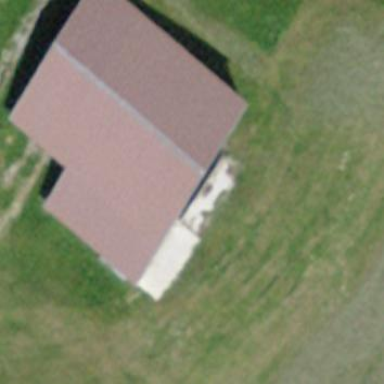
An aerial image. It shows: Barn.